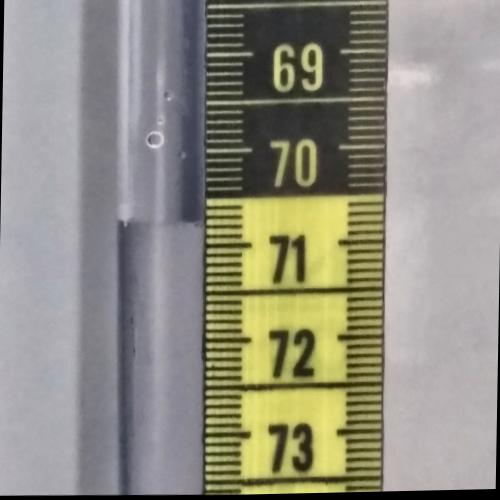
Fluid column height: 70.8 cm